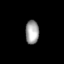
Tissue: lung
Cell type: Fibroblasts
Senescence score: 0.5764
Nuclear area (px): 312
Mean DAPI intensity: 160.609